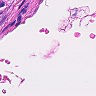
Metastatic tissue present: no